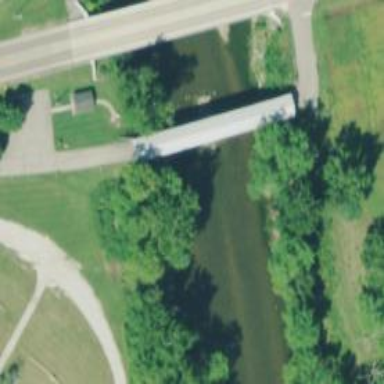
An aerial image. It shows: Covered bridge over service road.